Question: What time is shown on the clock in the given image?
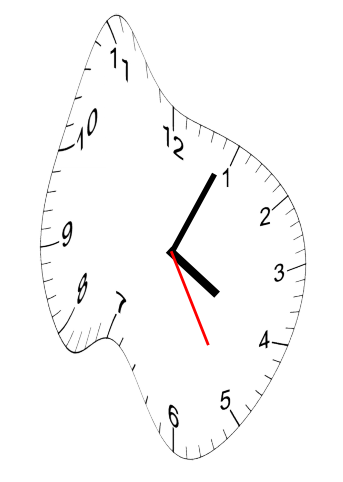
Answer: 04:04:25